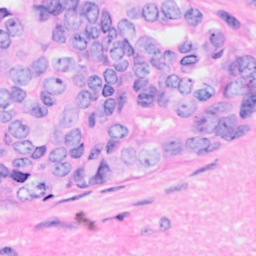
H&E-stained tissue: Breast